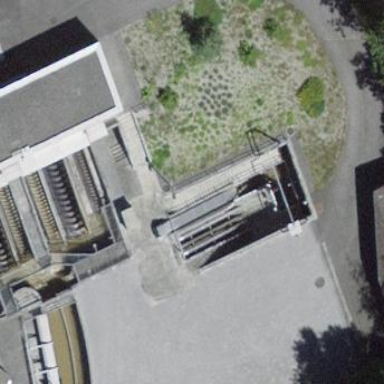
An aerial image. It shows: View of wastewater plant.